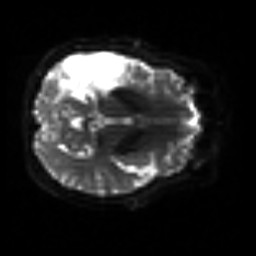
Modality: sbref
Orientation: axial
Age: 59
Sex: female
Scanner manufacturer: siemens
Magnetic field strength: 3 T
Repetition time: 3.2 s
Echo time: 0.081 s